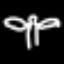
Label: angel